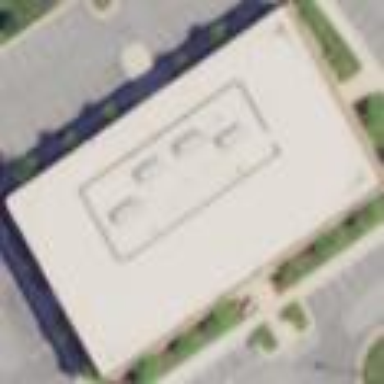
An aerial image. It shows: Commercial building.